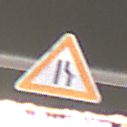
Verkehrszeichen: EinseitigVerengteFahrbahnRechts
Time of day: Night
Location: Outdoor (Urban)
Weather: Overcast
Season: Winter
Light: Artificial